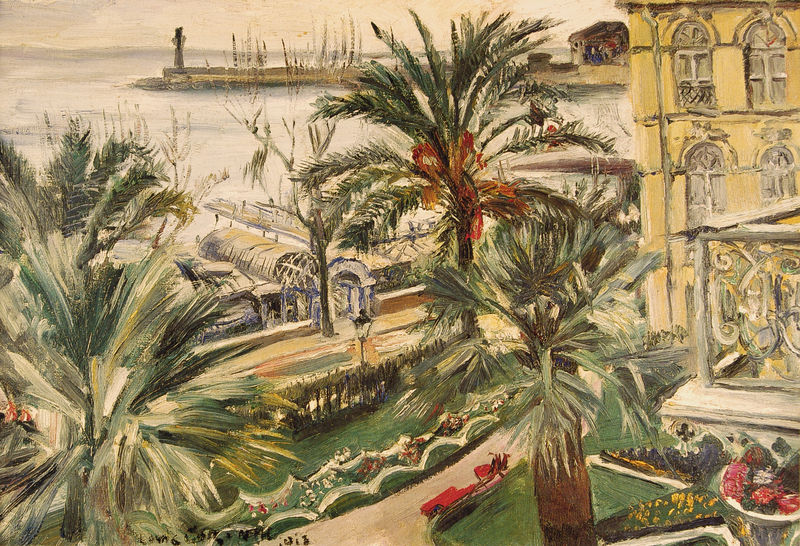
Titel: Mentone
Künstler: Lovis Corinth
Standort: Bremen
Institution: Kunsthalle
Schlagwörter: baum, meer, wasser, bäume, gelb, grün, impressionismus, landschaft, ufer, blumen, fenster, lampe, laterne, strasse, terasse, ölbild, ausblick, gebäude, gras, haus, park, rasen, rot, weg, wiese, wolke, zaun, alt, öl, horizont, brüstung, sträucher, pflanzen, turm, garten, aussicht, balkon, terrasse, küste, sommer, ansicht, fassade, italien, süden, südfrankreich, bank, vogelperspektive, französisch, hafen, anleger, kai, promenade, quai, ölgemälde, steg, hotel, geländer, palme, palmwedel, wedel, bucht, ozean, panorama, gemalt, palast, leuchtturm, idyll, urlaub, villa, straßenlaterne, beet, beete, palmen, uferpromenade, blumenschmuck, mediterran, sdfg, autos, datteln, mittelmeer, palais, henri matisse, südlich, hafeneinfahrt, nizza, monaco, rabatten, monte carlo, parkbank, kokosnuss, rrot, giter, fsdg, leutturm, wlke, ersg, gfhgfhj, istrien, obadja, palmwedels, sdffdgh, uboot, hotelfassade, rundbogen fenster, fenasrte